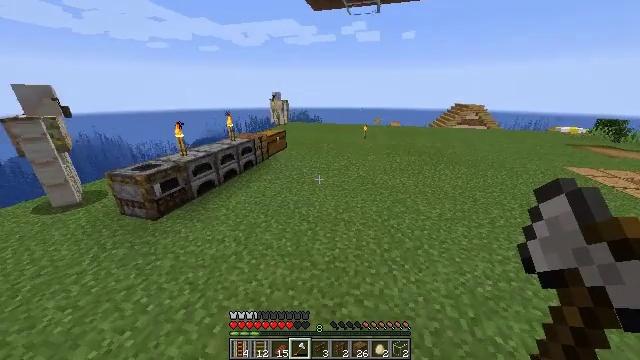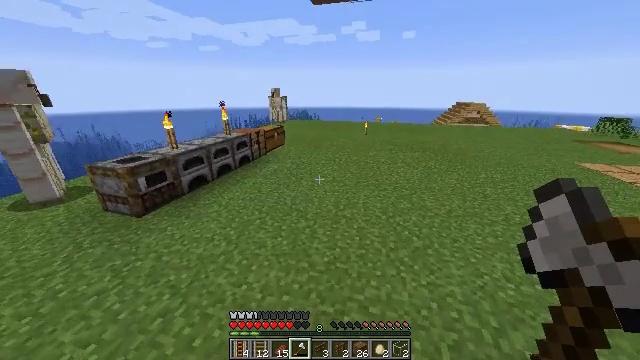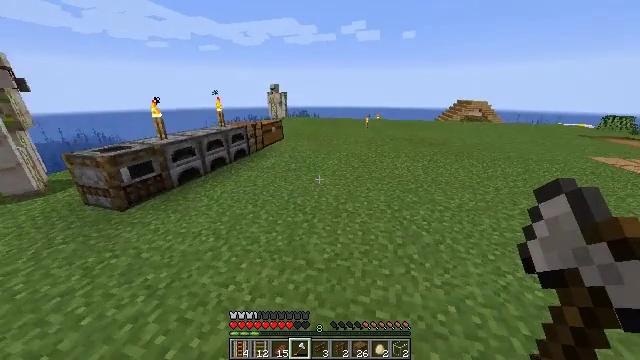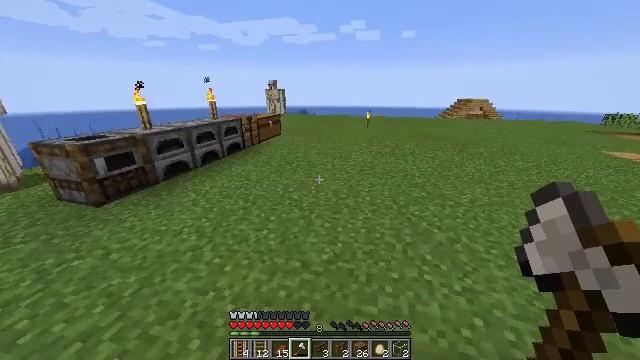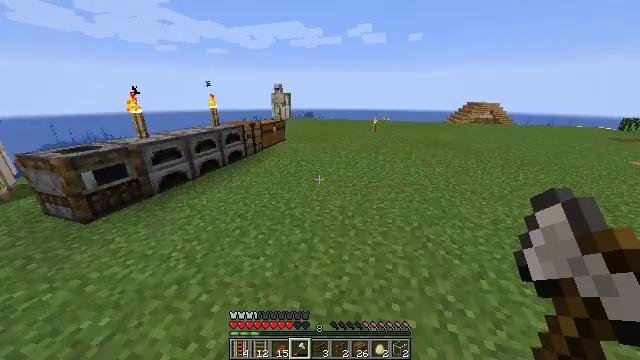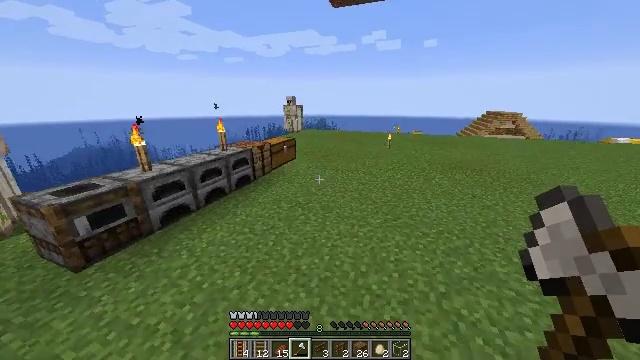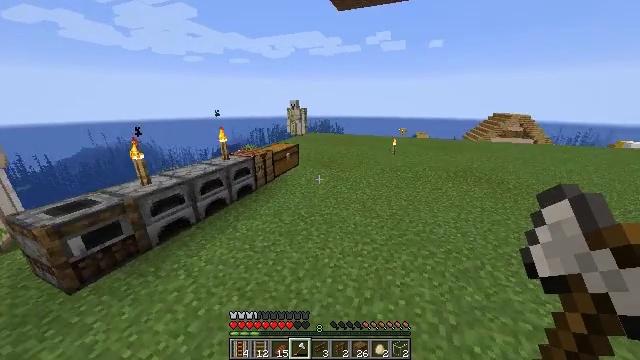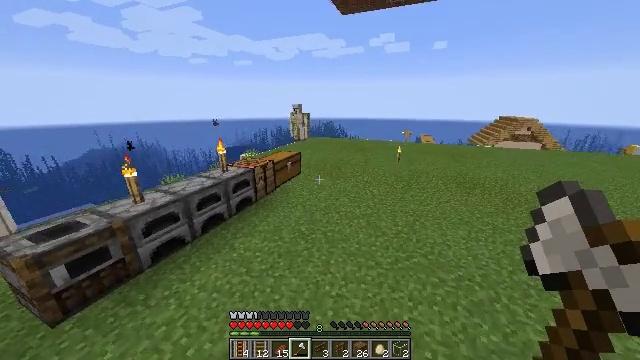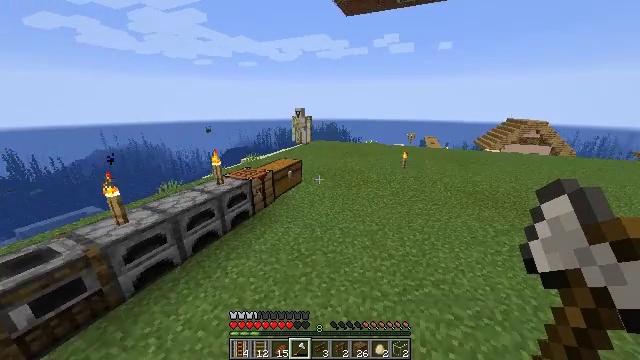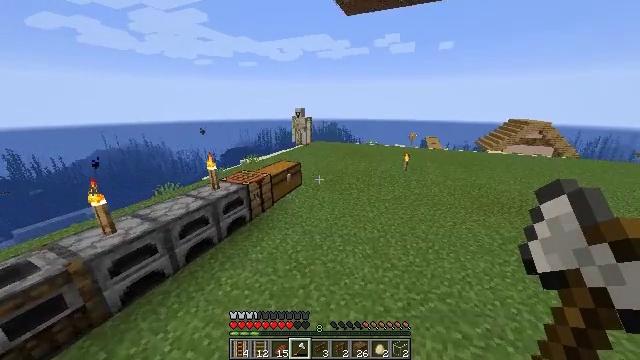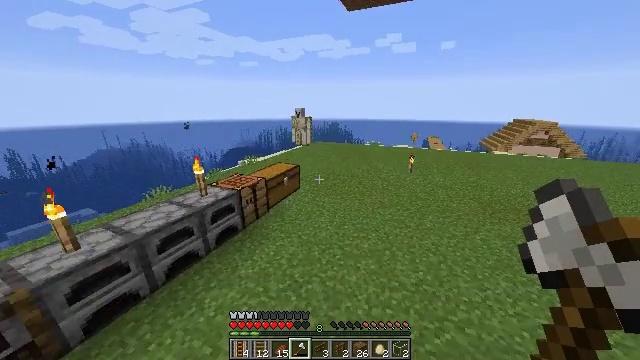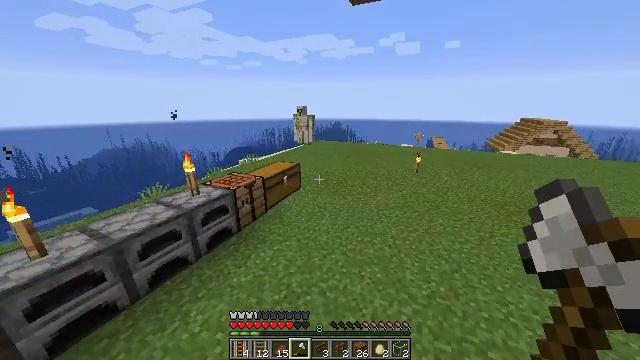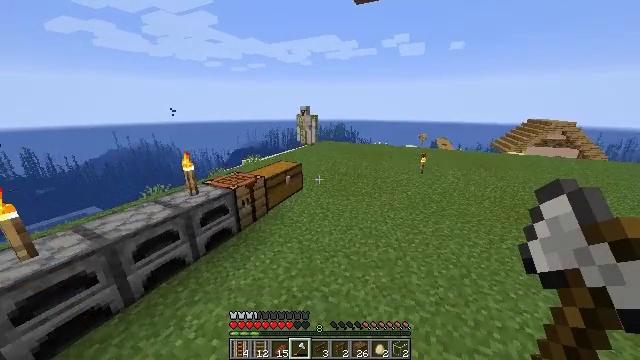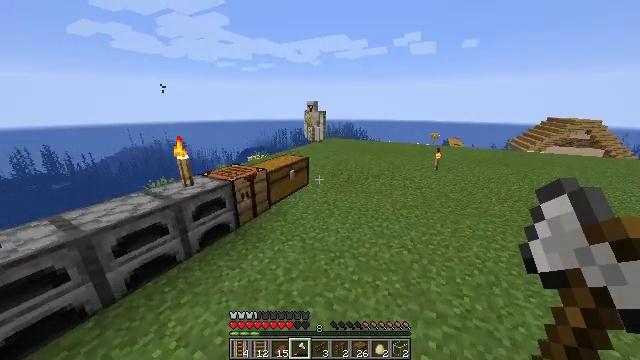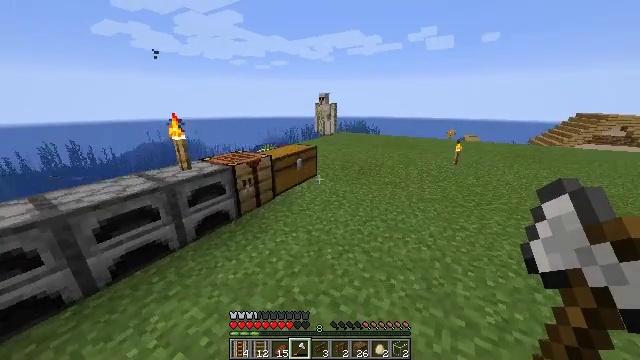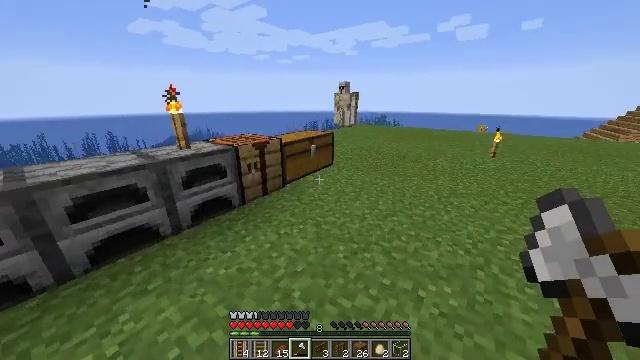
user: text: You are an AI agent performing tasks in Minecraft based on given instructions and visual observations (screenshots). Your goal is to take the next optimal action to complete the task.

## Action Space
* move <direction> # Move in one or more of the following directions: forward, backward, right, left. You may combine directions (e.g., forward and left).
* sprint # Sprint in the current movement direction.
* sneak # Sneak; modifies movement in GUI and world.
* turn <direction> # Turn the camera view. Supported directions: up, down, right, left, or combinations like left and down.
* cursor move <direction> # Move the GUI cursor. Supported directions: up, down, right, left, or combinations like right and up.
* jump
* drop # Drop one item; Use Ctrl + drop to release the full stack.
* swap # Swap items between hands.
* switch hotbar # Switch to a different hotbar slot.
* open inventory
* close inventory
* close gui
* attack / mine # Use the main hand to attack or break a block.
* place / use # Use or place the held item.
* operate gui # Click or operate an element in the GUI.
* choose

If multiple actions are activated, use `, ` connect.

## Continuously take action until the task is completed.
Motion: motion action
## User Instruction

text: Use wooden planks to craft a spruce sign.
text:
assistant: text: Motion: move forward, jump
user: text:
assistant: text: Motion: move forward, jump
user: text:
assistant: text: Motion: move forward, jump
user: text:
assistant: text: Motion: move forward, turn left, jump
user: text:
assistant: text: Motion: move forward, turn left and up, jump
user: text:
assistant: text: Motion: move forward, turn left, jump
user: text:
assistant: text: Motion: move forward, jump
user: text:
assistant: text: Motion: move forward, sprint, jump
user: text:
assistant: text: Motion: move forward, sprint, jump
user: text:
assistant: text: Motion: move forward, jump
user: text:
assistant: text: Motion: move forward, jump
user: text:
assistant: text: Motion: move forward, jump
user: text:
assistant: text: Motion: move forward, turn left, jump
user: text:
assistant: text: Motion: move forward, turn left
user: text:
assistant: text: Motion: move forward, turn left and down
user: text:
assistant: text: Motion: move forward, turn left
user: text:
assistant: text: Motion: turn left
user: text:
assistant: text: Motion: turn left
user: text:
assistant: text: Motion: turn left
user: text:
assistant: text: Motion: no_op
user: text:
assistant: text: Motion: no_op
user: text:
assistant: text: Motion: no_op
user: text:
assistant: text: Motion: no_op
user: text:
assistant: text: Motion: no_op
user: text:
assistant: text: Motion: no_op
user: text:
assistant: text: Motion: no_op
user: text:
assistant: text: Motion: no_op
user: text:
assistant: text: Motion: no_op
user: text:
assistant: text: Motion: no_op
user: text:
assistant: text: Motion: no_op